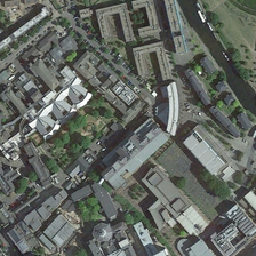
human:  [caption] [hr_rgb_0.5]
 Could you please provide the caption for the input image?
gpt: Many tall buildings have been built in the school.

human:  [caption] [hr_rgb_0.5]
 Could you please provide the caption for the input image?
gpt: The school built a mountain of tall buildings.

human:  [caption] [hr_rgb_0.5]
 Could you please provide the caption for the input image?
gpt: The school built many tall buildings.

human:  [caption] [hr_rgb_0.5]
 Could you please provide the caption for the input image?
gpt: The school built a lot of tall buildings.

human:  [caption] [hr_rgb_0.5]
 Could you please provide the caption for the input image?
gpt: Many tall buildings have been built in the school.